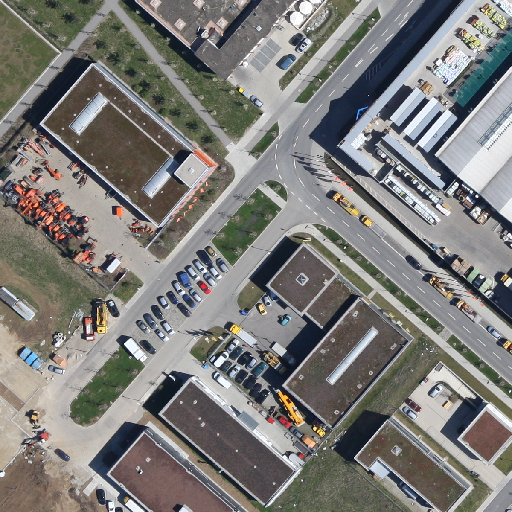
Referring expression: bikeway